CT angiography, arterial phase; slice 163 of 177; volume shape [512, 512, 177], voxel spacing [0.677, 0.677, 3.0] mm
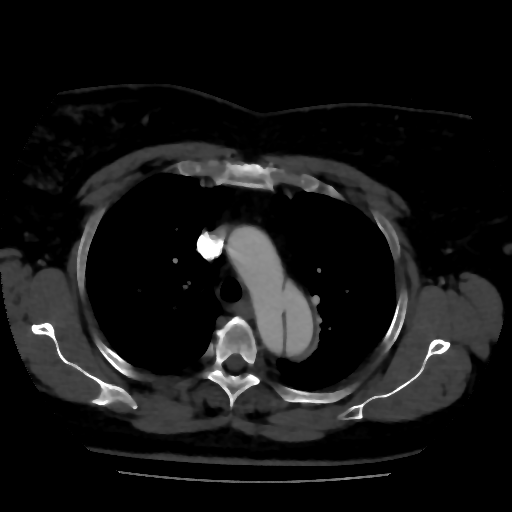
True lumen volume: 184.93 mL
False lumen volume: 88.45 mL